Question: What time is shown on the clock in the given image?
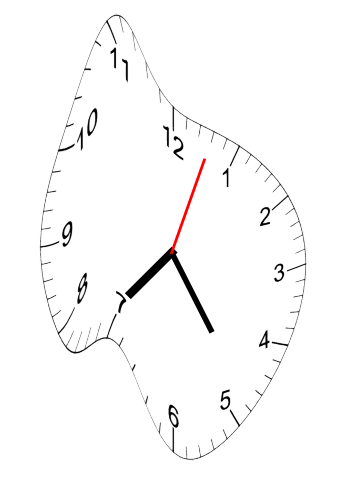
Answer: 07:24:03